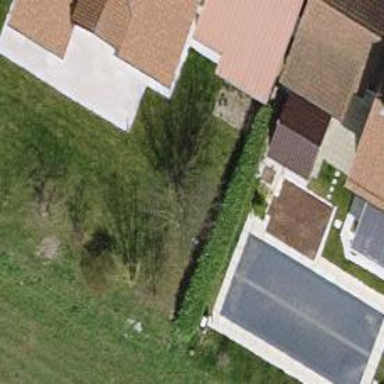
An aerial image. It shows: Swimming pool located in leisure land.